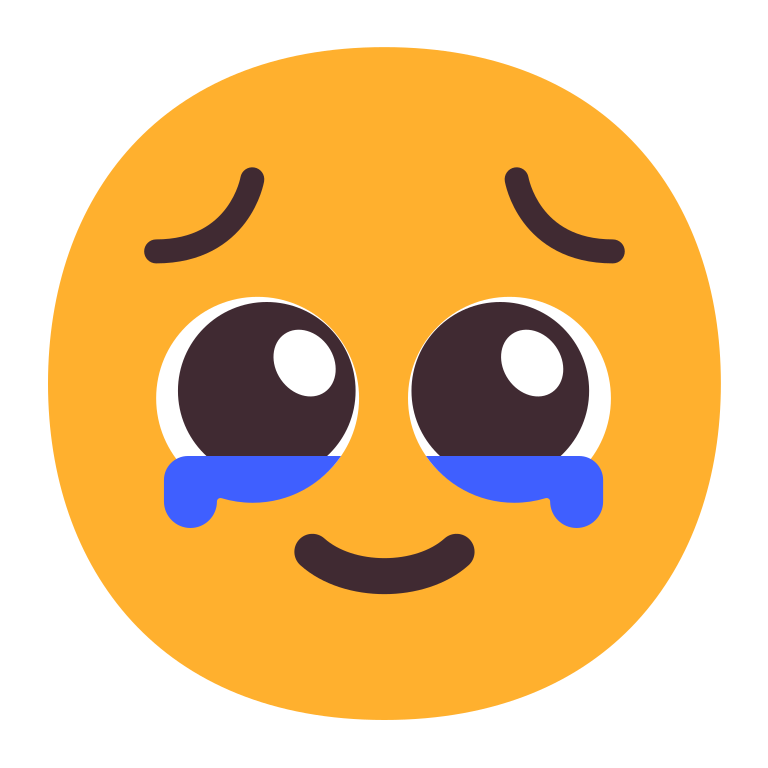
face holding back tears flat